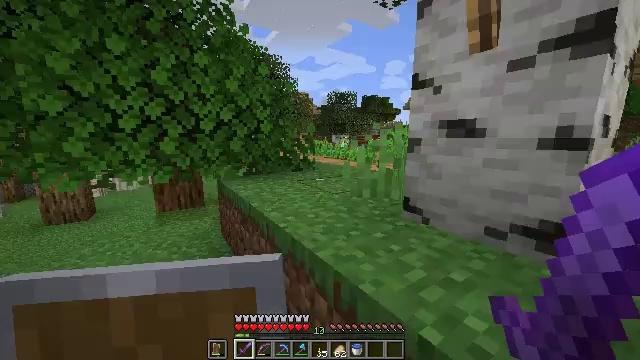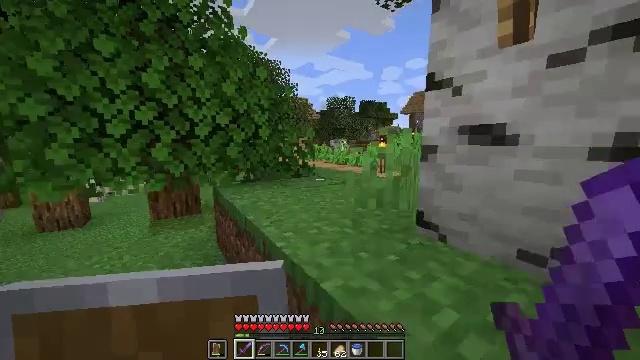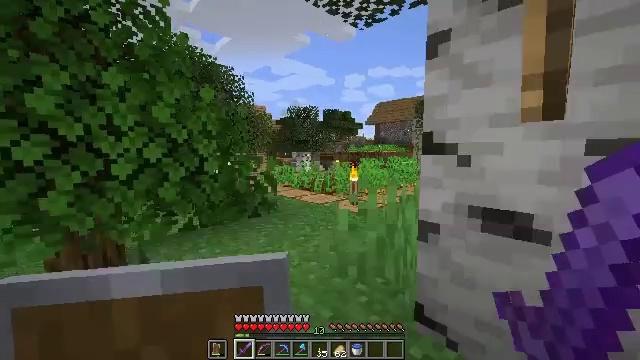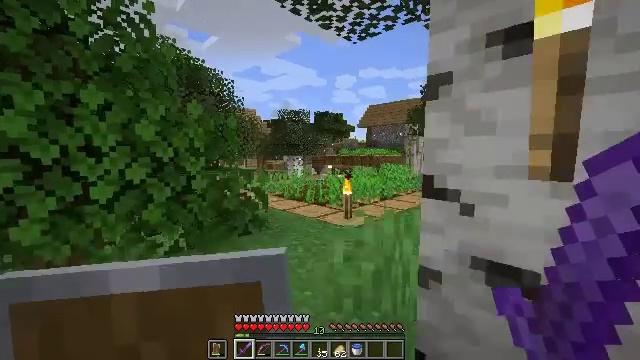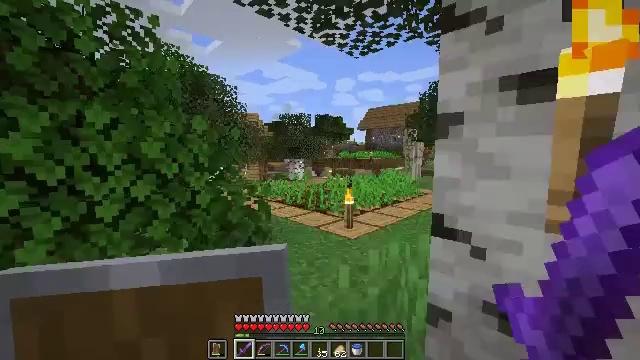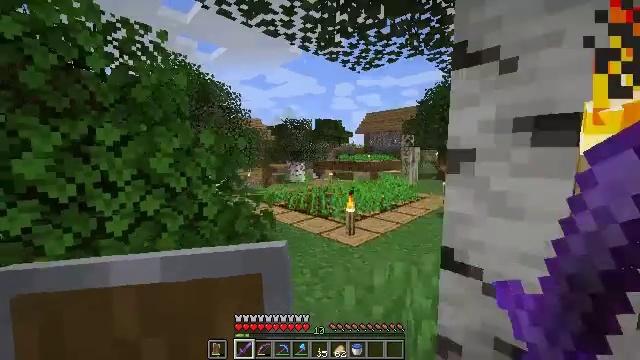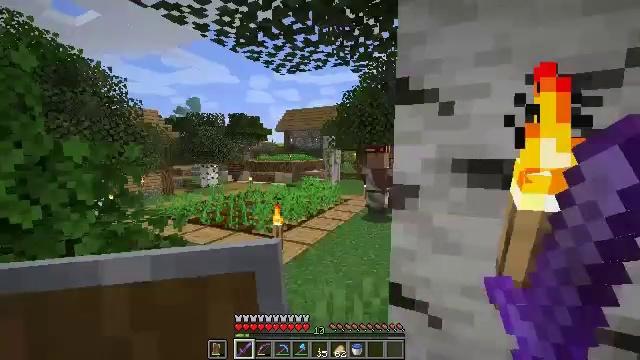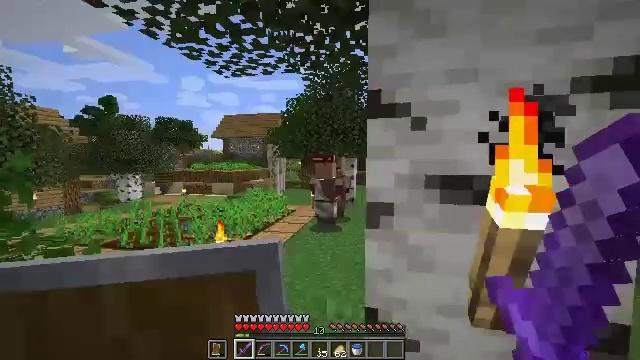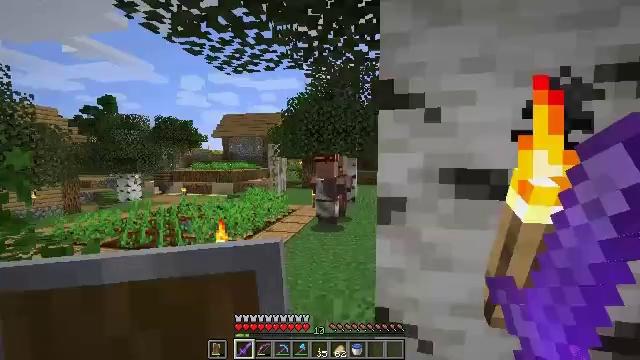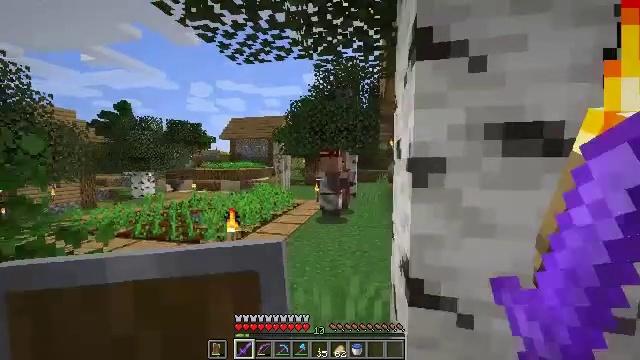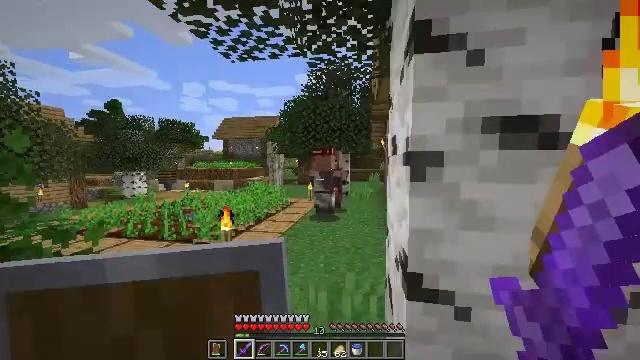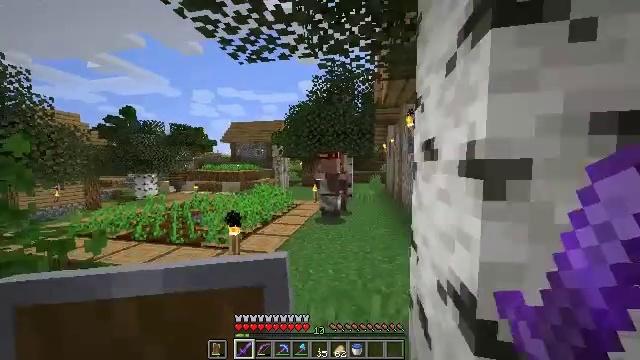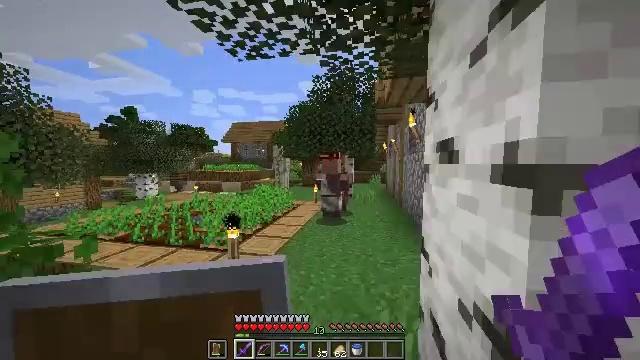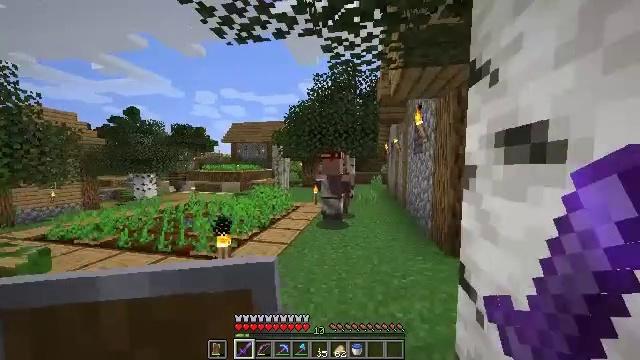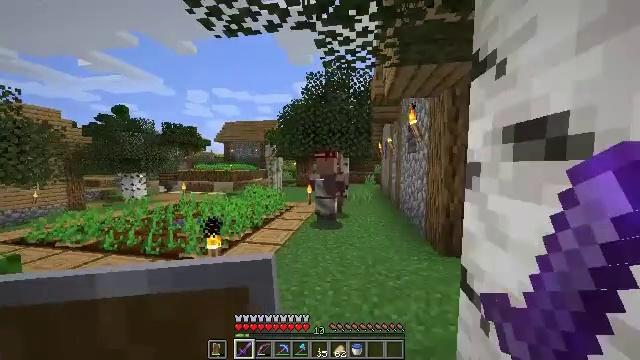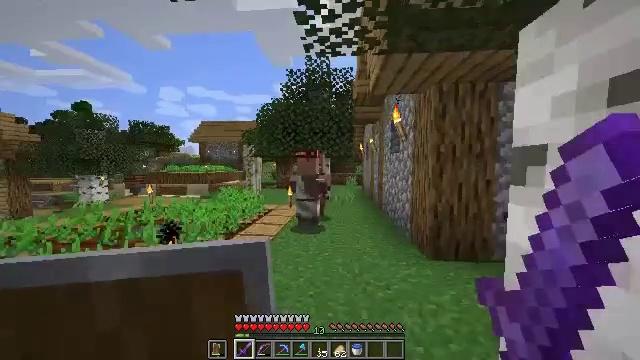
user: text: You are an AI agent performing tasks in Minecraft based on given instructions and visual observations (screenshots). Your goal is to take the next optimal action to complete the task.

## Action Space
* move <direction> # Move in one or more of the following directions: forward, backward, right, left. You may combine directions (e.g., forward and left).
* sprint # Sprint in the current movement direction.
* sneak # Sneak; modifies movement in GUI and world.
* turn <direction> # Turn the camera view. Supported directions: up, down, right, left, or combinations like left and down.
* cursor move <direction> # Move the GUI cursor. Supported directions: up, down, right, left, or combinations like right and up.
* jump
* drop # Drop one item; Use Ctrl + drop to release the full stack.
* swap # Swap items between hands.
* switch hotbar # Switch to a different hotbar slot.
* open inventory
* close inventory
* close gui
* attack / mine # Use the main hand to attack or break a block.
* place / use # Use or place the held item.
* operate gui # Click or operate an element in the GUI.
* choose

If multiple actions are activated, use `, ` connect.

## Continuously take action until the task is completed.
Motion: motion action
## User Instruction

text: Harvest beetroots from the farm.
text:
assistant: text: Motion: move forward
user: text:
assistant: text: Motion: move forward, turn right and up, jump
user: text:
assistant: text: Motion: move forward, turn right, jump
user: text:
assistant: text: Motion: move forward
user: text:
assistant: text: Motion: move forward
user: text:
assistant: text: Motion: move forward, turn right
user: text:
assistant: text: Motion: move forward, turn right and up
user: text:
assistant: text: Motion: move forward, sprint
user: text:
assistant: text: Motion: move forward, sprint
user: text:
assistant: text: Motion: move forward, turn right
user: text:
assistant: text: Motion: move forward
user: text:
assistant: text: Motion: move forward
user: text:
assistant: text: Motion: move forward
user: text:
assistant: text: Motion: move forward, sprint, turn right
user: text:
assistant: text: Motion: move forward, sprint, turn right
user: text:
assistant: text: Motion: move forward
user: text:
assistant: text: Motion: move forward
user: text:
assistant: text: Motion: move forward
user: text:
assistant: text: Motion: move forward
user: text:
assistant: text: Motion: move forward
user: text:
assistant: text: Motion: move forward, turn left and down
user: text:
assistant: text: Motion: move forward, turn down
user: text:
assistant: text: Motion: move forward, turn down
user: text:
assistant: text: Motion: move forward
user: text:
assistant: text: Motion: move forward
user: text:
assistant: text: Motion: move forward
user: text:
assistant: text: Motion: move forward, use / place
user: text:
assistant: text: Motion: use / place
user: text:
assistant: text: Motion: no_op
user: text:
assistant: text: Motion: no_op